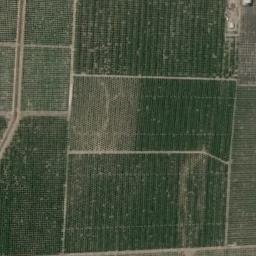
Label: rectangular_farmland